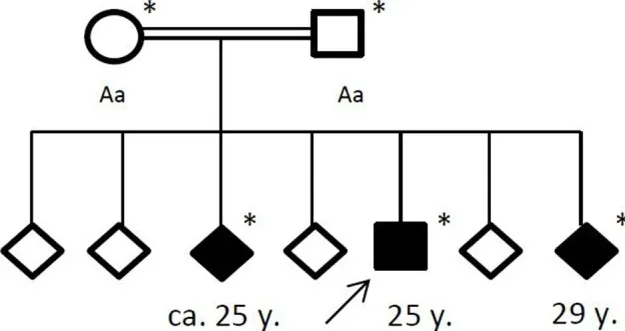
Pedigree of the affected family, with age of first epileptic seizure in years (y). Arrow: index patent. Asterisk: genetic testing performed. Aa, heterozygous; aa, homozygous for c.4326 T>A (p. Tyr1442*).
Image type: radiology (scintigraphy)